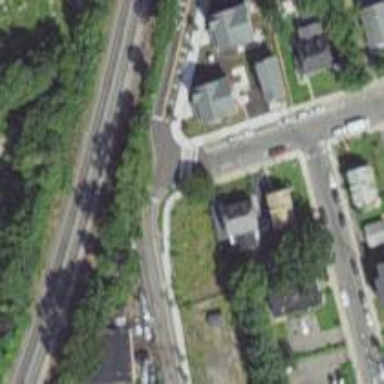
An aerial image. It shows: Stop road.